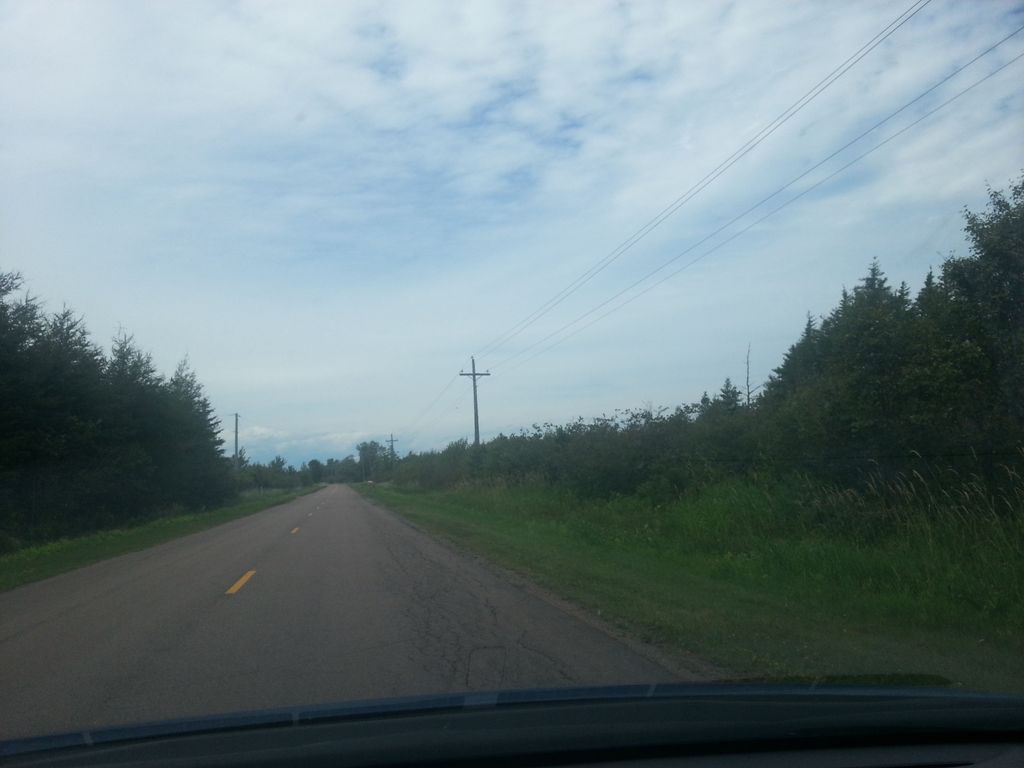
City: charlottetown